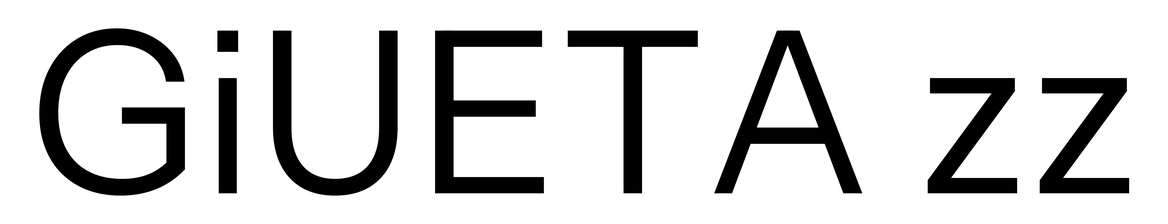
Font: InstrumentSans_Regular